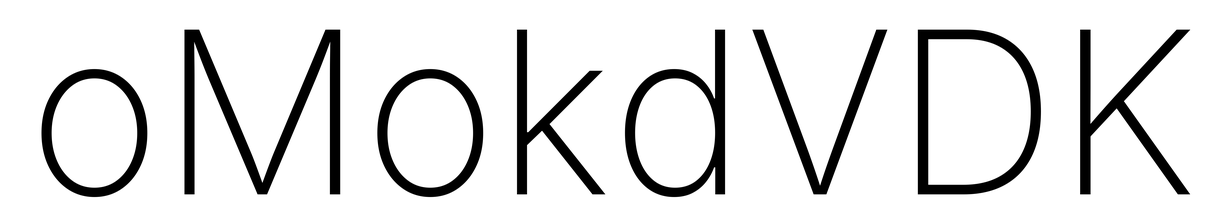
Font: Inter_ExtraLight